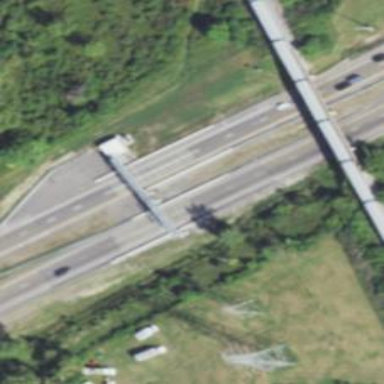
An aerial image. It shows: Toll gantry on the road.